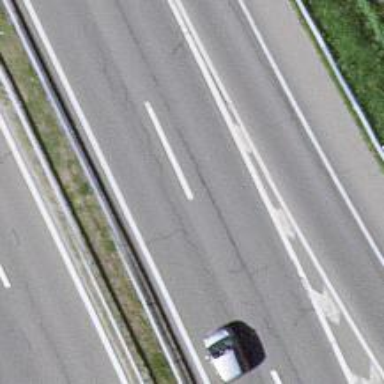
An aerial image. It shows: Asphalt motorway link.